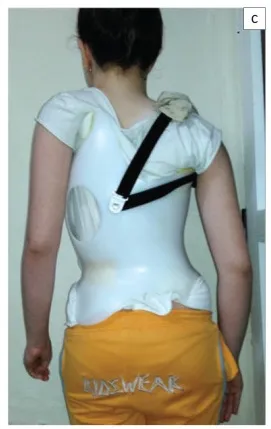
The three braces made for the patient. Third Gensingen brace pattern 3C again (2/2021).
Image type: radiology (x_ray)